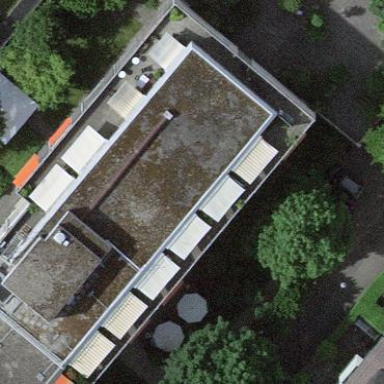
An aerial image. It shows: Residential building with flat roof.